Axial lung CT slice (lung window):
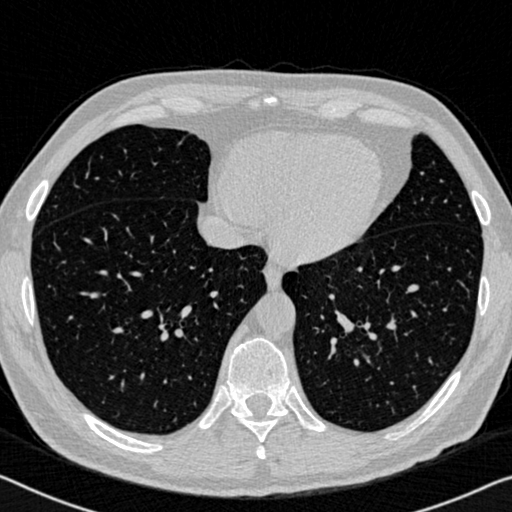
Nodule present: no